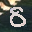
Label: 8